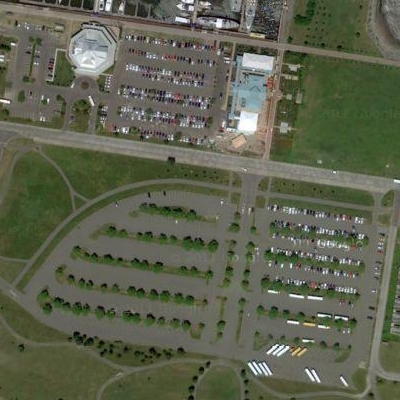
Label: Parking